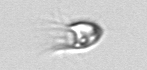
Label: Balanion